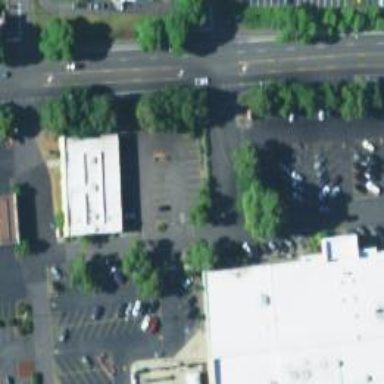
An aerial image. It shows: Parking space.